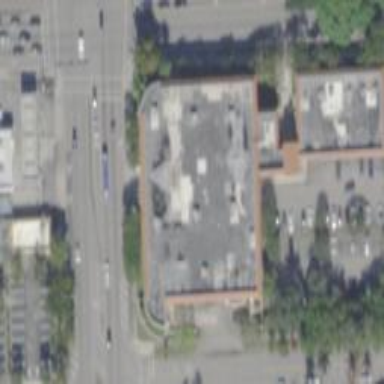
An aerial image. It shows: Building.